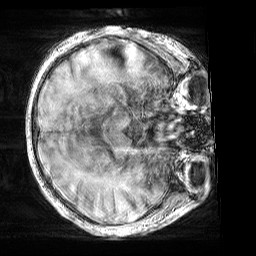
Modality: T1w
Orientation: axial
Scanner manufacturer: siemens
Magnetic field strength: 3 T
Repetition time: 0.02 s
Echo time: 0.00492 s